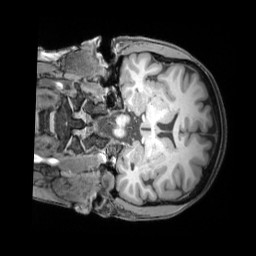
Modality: T1w
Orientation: coronal
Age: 59
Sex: female
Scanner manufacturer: siemens
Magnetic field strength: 3 T
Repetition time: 1.97 s
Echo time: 0.00206 s